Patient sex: F
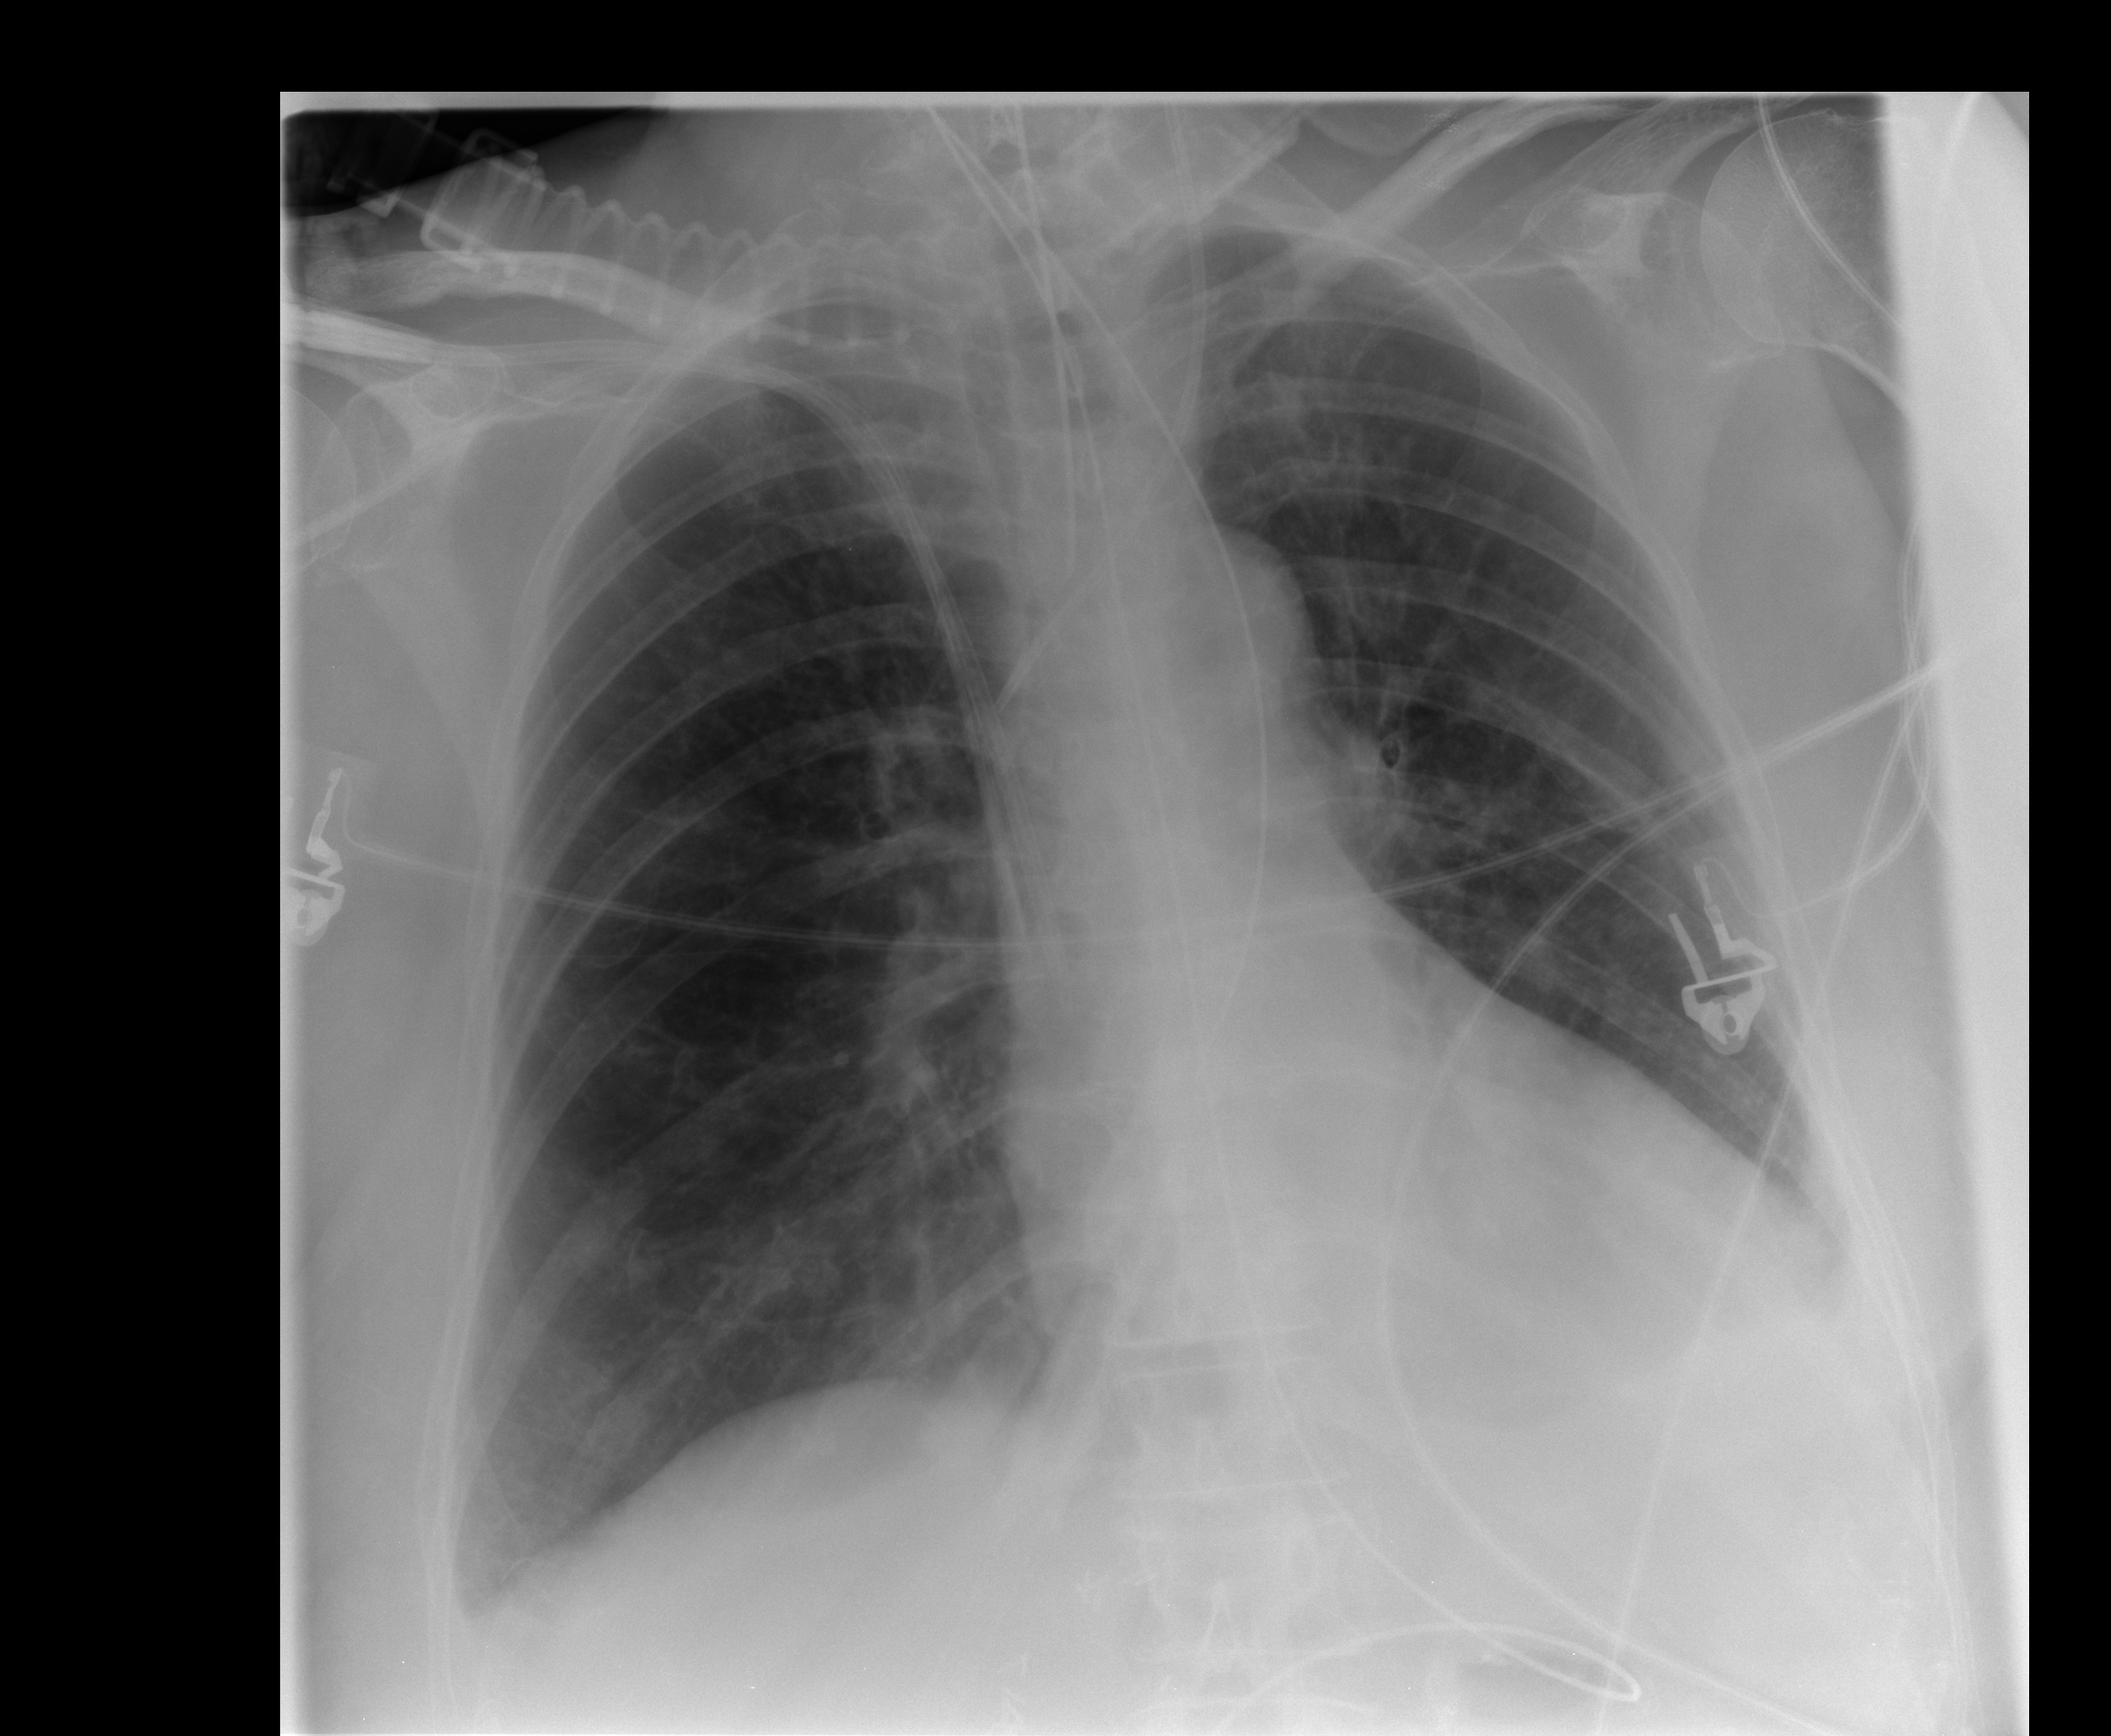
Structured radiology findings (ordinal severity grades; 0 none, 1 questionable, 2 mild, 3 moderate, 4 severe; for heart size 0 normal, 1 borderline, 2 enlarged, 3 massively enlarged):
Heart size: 0
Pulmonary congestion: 0
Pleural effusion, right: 0
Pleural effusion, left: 2
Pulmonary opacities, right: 0
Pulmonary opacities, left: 0
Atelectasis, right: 0
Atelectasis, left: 2